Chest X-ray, PA view. Patient: 56 years old, sex M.
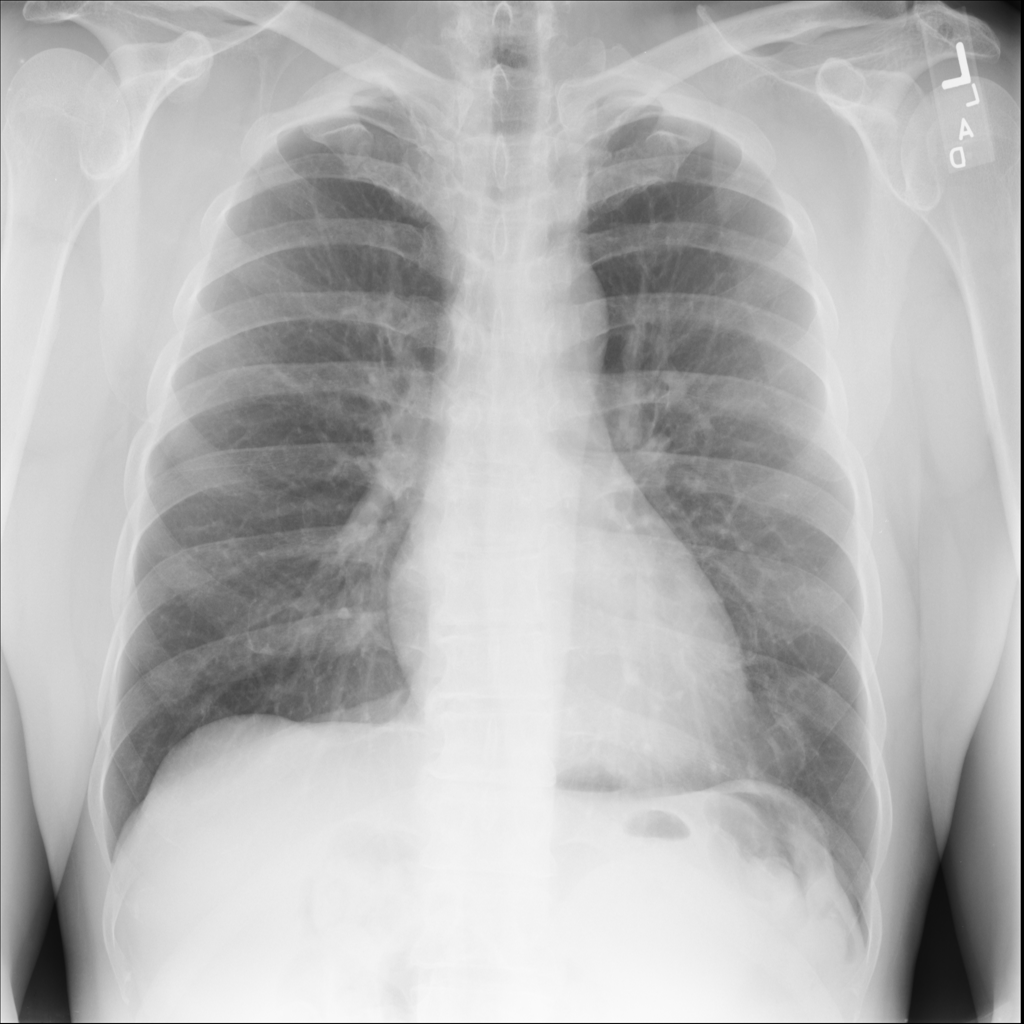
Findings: No Finding